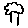
Label: tree